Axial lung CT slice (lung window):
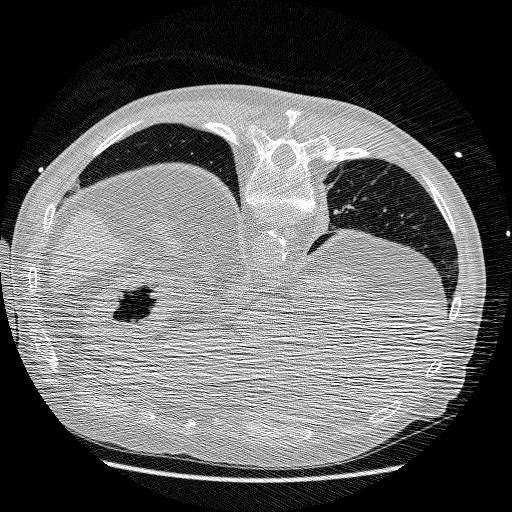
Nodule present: no